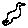
Label: bird